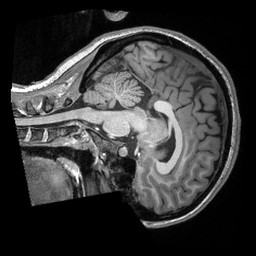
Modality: T1w
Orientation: sagittal
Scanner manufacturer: siemens
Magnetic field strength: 3 T
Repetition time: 2.3 s
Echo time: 0.00308 s